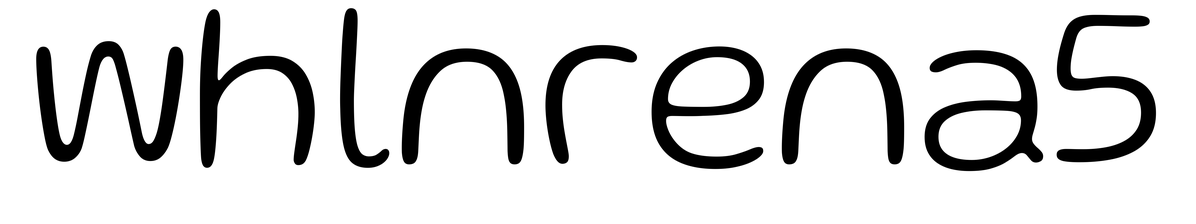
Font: Gluten_ExtraLight